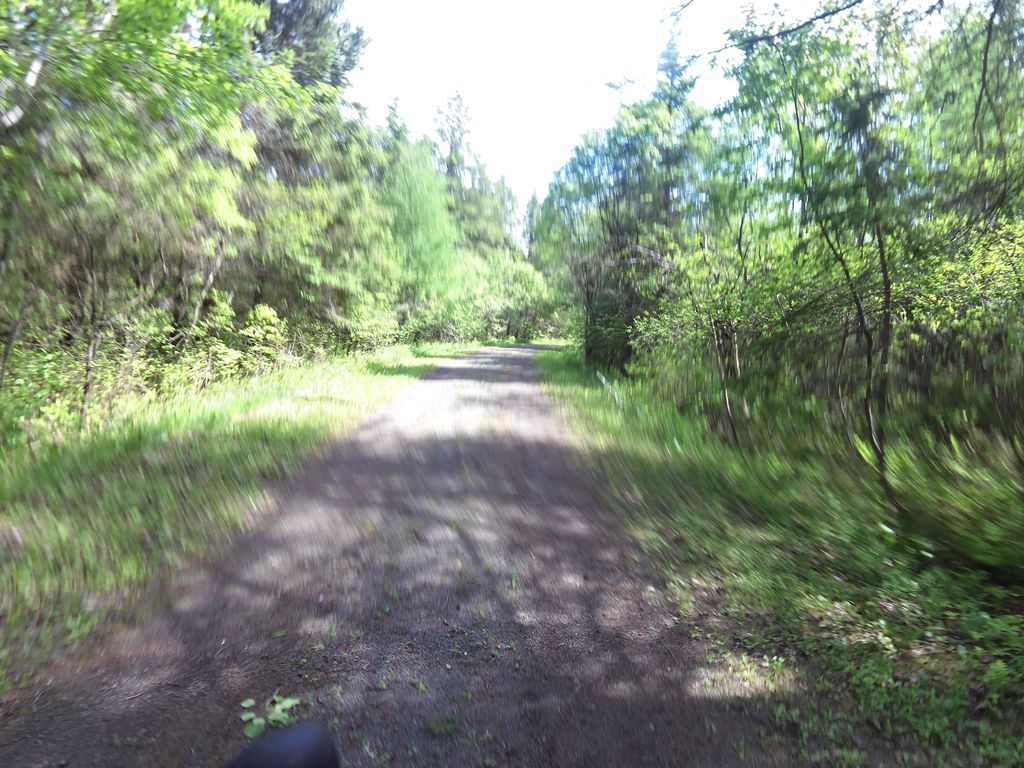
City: ottawa-gatineau